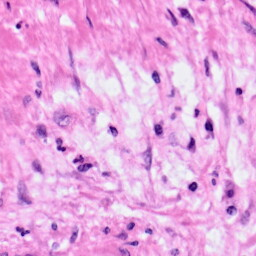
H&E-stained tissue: Pancreatic